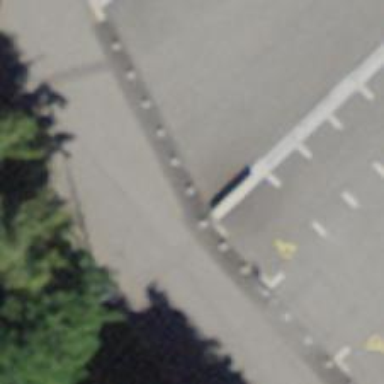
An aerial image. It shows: Bollard barrier.